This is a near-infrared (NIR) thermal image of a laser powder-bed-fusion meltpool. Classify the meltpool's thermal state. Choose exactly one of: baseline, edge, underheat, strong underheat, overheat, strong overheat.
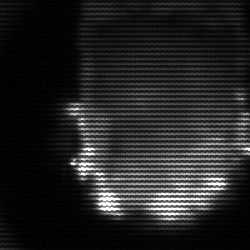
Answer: baseline